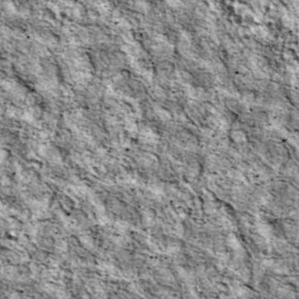
Label: non_frost